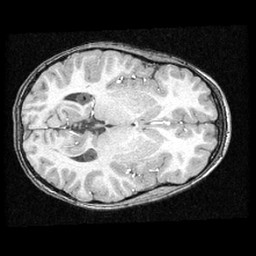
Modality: T1w
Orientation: axial
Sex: male
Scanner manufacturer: ge
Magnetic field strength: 1.5 T
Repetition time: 21 s
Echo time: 0.008 s